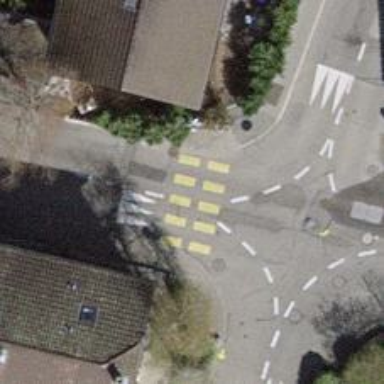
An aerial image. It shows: Uncontrolled zebra crossing with zebra markings.